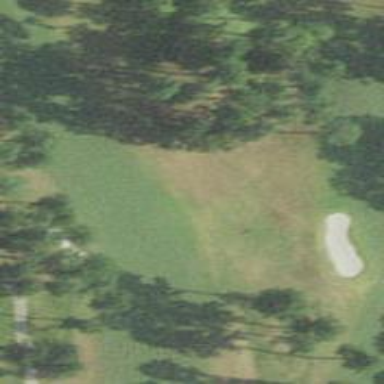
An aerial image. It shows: Golf hole.